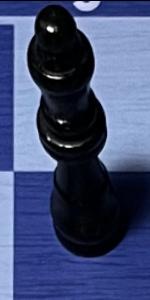
Label: Queen_Black